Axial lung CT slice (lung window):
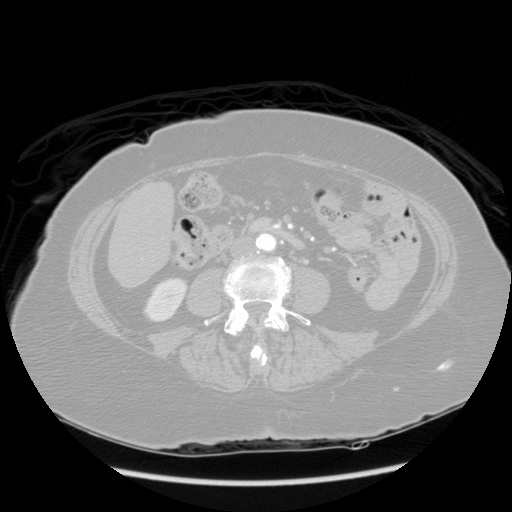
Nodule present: no